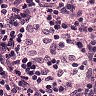
Metastatic tissue present: no